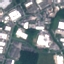
Land use / land cover: Industrial